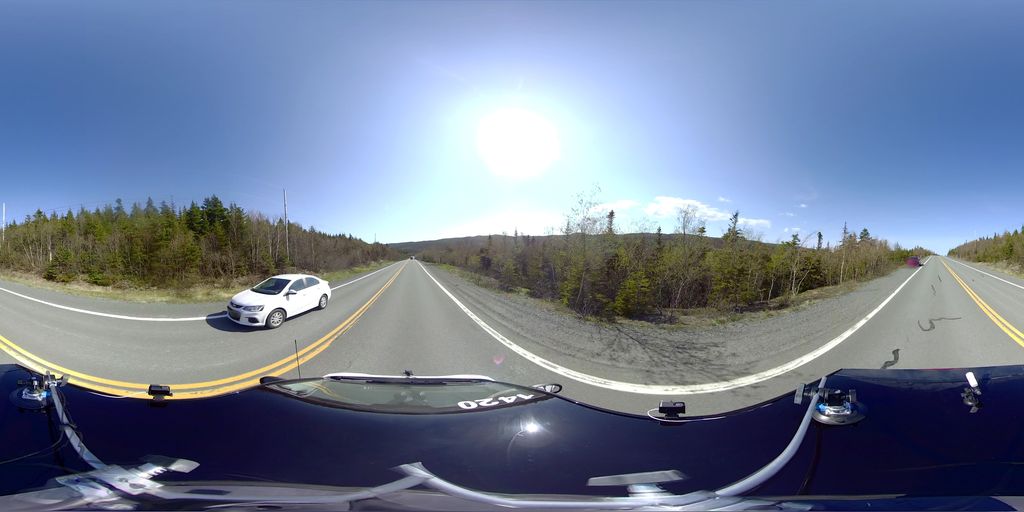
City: st_johns